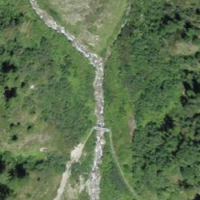
EUNIS habitat code: 44
Species observed at this site:
Pinguicula alpina